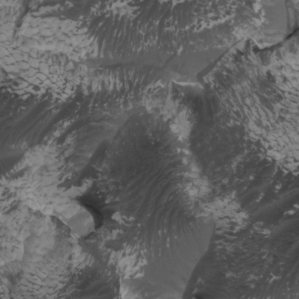
Label: non_frost